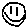
Label: smiley face